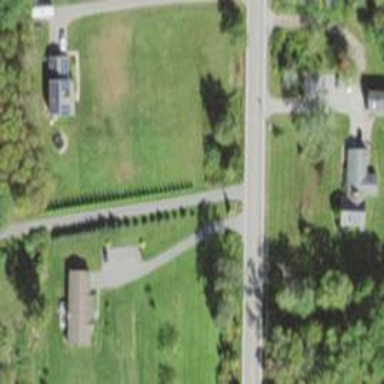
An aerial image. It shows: Residential driveway serving as service road.